Interaction volume radius: 5 \u00c5
Interaction volume height: 20 \u00c5
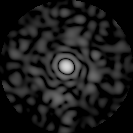
Disorder parameter: 0.8386